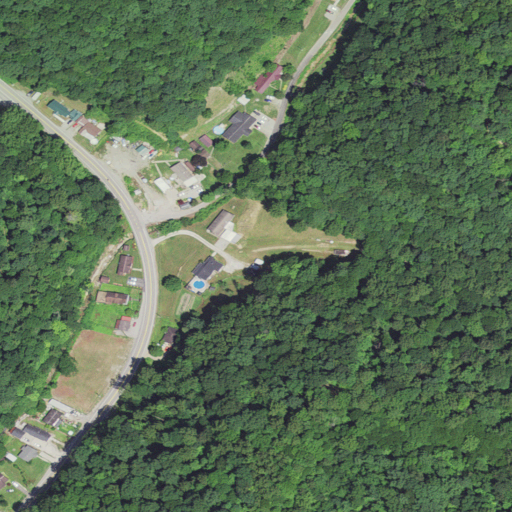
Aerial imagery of valley in West Virginia named Ramp Hollow containing deciduous forest, mixed forest, open development, low intensity development, medium intensity development, and pasture